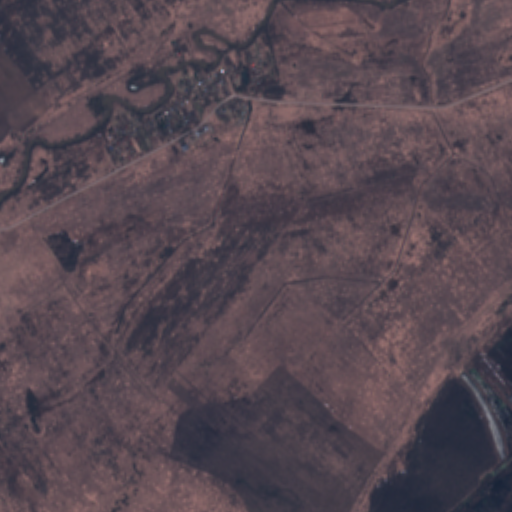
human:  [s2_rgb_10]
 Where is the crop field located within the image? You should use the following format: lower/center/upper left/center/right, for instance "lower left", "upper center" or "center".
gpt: The crop field is located in the upper left of the image.
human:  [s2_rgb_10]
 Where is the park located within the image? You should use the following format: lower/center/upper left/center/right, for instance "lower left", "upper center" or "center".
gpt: The park is located in the center left of the image.
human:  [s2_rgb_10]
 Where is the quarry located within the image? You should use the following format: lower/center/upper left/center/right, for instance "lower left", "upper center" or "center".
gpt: The quarry is located in the center right of the image.
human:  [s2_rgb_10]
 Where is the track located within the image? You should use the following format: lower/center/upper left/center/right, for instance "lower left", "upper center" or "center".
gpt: There is no track in the image.